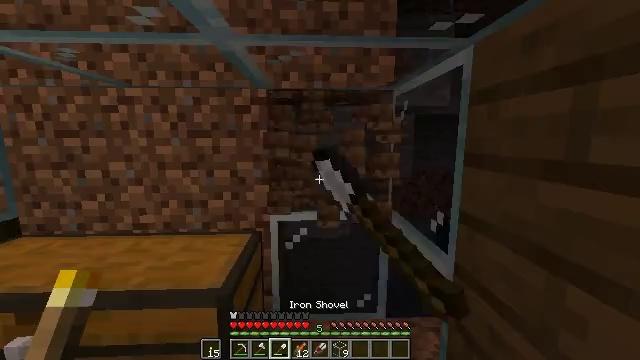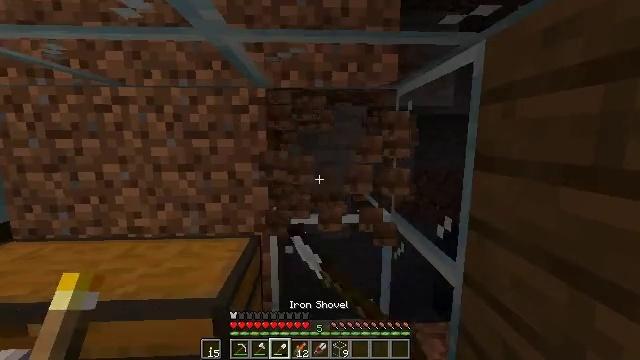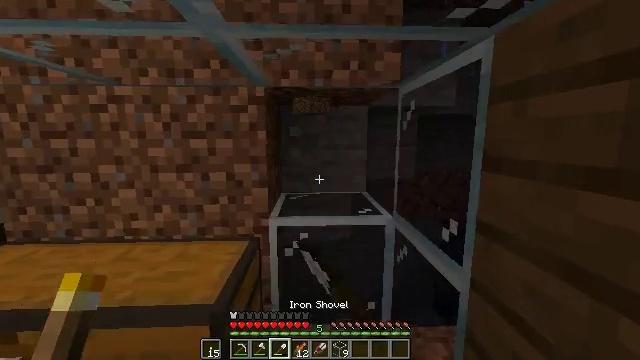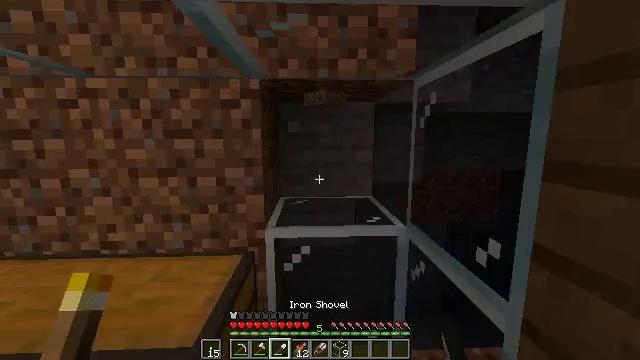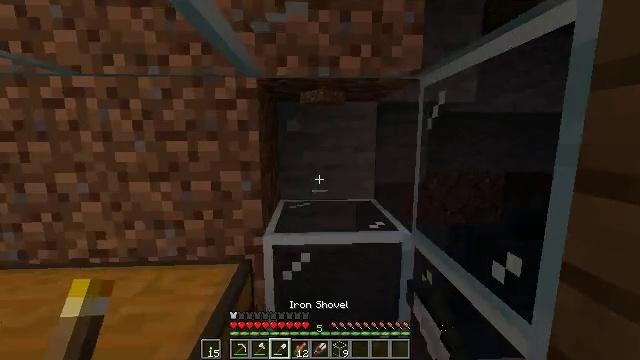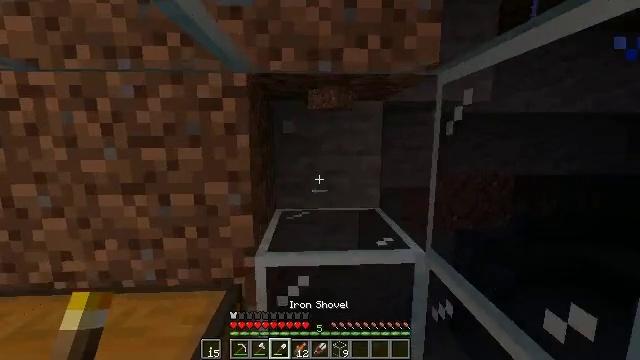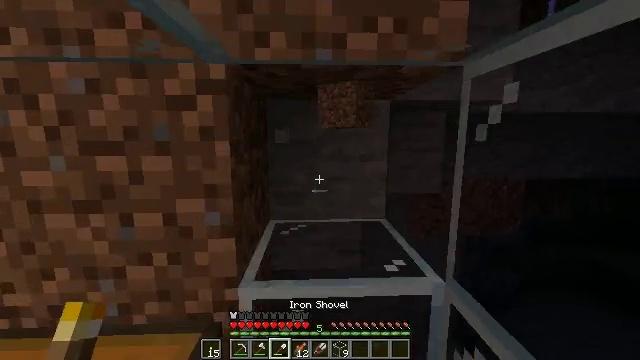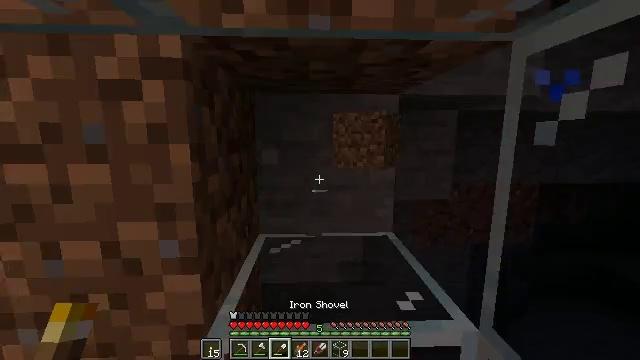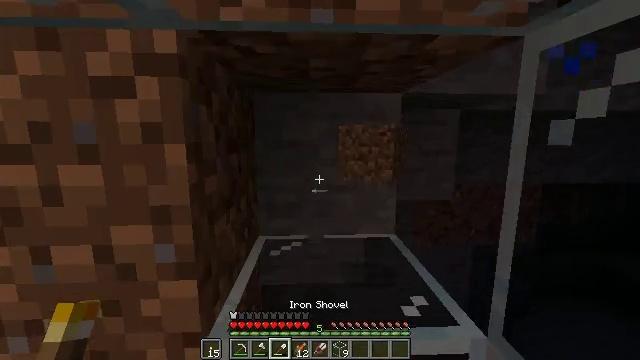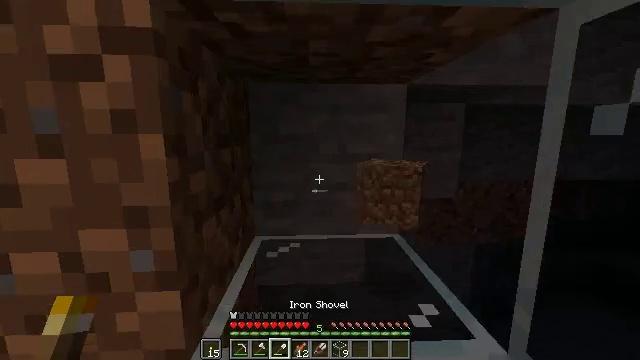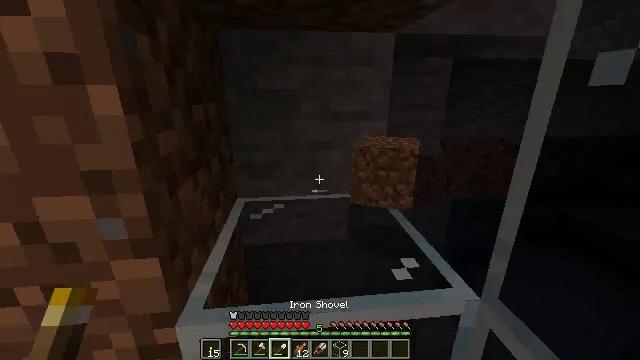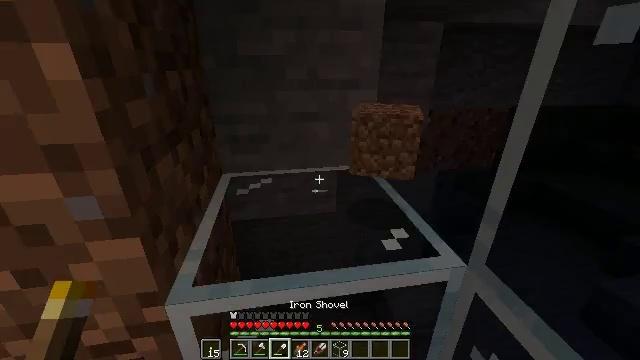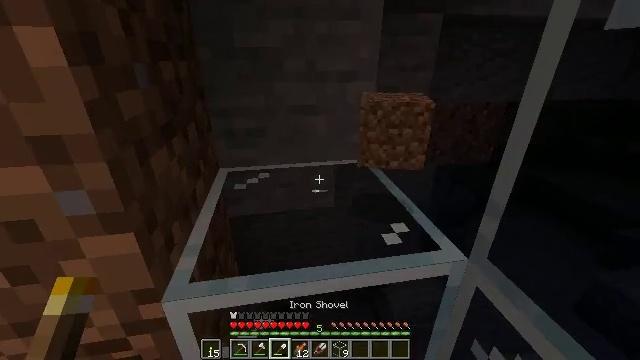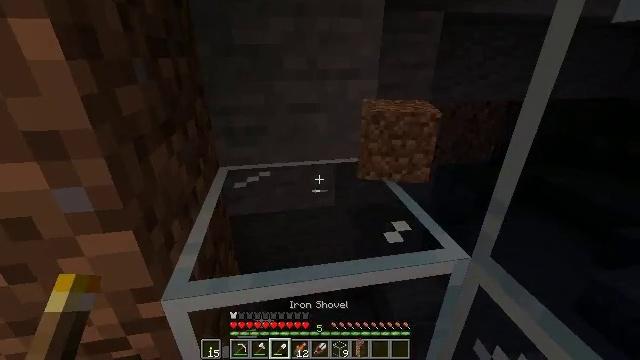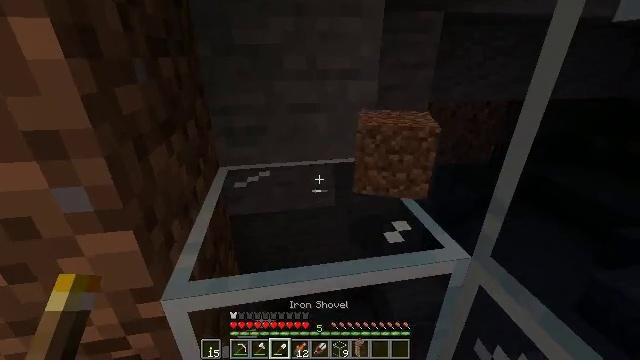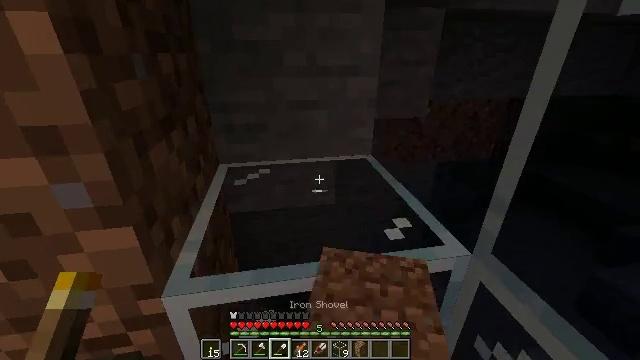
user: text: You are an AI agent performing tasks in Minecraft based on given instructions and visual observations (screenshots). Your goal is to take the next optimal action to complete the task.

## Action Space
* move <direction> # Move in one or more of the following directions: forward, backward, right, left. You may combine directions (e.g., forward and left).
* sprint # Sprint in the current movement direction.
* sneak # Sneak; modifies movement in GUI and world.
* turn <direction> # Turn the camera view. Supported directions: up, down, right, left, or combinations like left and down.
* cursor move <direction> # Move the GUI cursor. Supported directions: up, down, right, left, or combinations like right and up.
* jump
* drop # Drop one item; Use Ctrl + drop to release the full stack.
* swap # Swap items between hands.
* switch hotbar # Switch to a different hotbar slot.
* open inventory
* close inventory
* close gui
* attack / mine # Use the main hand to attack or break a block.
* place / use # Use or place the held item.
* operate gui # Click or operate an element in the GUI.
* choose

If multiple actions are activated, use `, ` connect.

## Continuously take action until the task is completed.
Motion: motion action
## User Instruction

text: Remove the glass to use the space.
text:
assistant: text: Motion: move forward, attack / mine
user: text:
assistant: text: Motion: move forward, attack / mine
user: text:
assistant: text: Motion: move forward, attack / mine
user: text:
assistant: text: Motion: move forward
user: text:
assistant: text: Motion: move forward
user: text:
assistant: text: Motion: move forward
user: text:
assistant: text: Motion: move forward
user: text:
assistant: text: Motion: no_op
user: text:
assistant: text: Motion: no_op
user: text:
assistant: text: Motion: turn right and down
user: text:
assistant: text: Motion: turn right and down
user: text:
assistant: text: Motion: turn down
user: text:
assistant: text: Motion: no_op
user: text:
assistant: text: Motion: no_op
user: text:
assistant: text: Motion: no_op
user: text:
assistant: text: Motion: turn down
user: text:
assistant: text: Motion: move back, turn down
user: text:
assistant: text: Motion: move back, turn left and down
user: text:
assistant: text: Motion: move back
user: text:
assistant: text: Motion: no_op
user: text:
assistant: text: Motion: no_op
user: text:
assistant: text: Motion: no_op
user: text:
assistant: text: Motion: no_op
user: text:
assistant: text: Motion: no_op
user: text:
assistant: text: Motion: no_op
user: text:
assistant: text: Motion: no_op
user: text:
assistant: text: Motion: no_op
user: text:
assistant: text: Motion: attack / mine
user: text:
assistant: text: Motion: attack / mine
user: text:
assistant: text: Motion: attack / mine